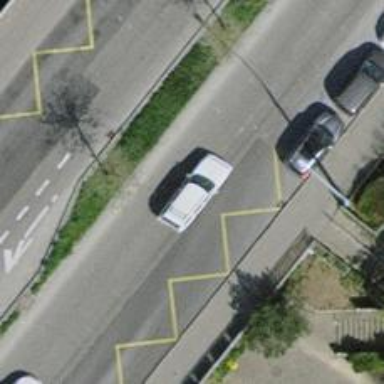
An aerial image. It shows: Bus stop for trolleybuses with designated stop position for public transport.